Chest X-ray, PA view. Patient: 58 years old, sex F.
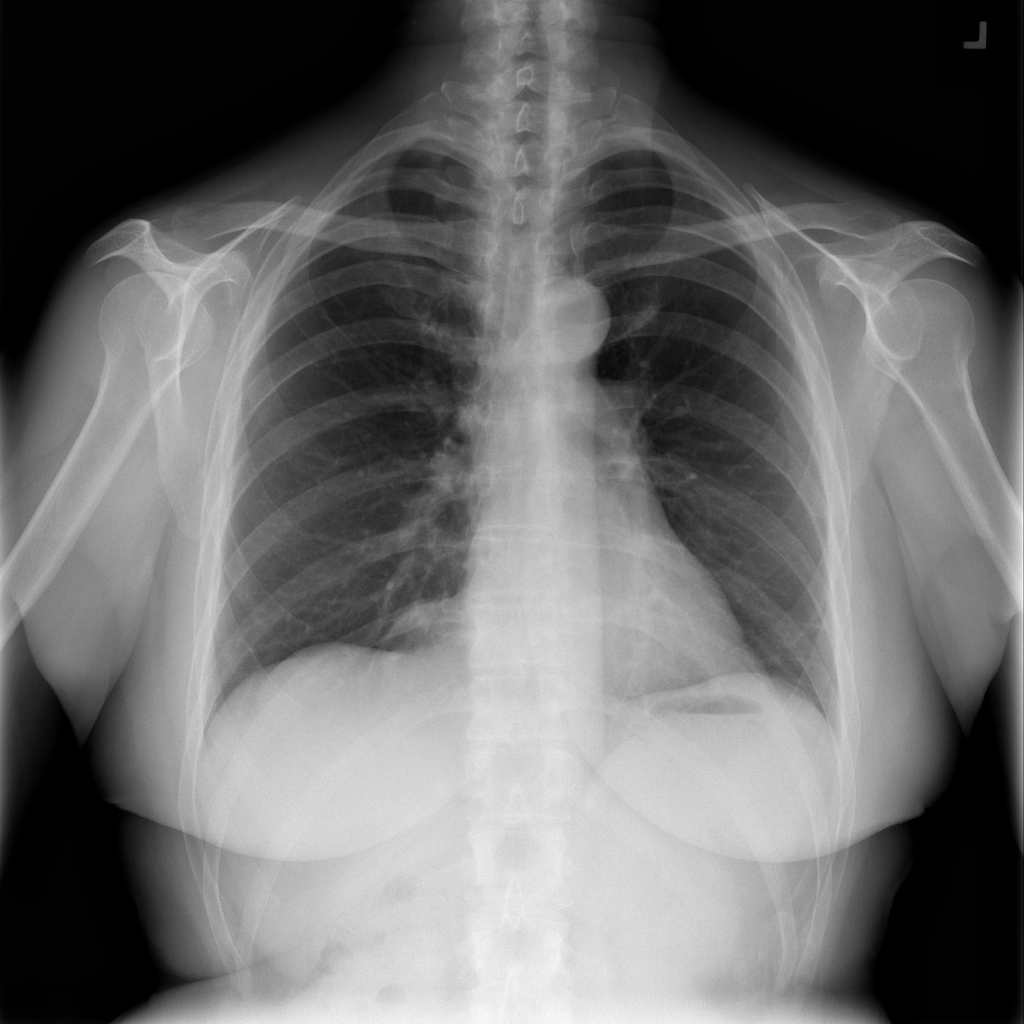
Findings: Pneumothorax